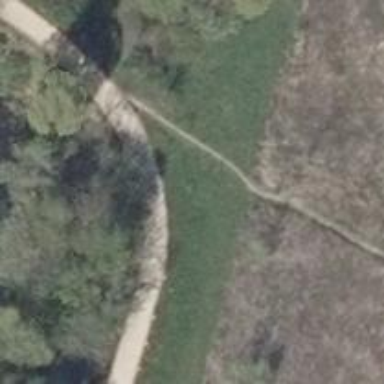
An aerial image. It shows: Compacted footway.